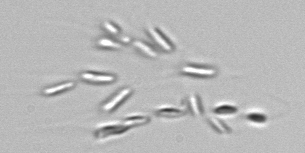
Label: Dinobryon